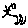
Label: cat